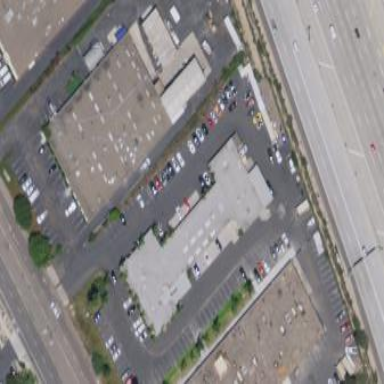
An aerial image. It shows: Industrial building.